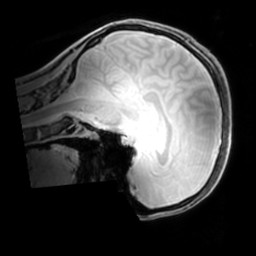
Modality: PDw
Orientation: sagittal
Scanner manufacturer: philips
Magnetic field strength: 7 T
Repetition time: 0.008 s
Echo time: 0.001974 s